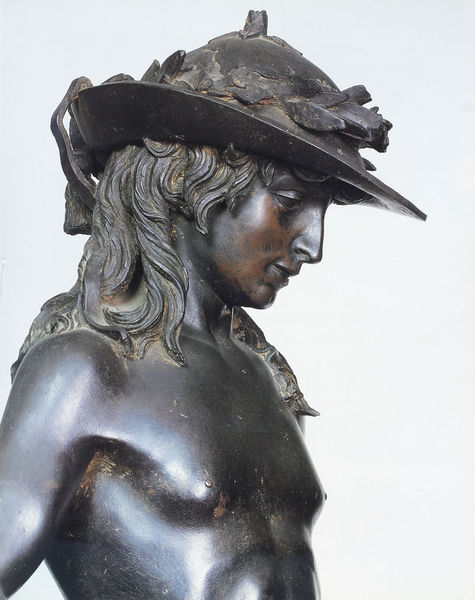
Titel: David mediceo
Künstler: Donatello
Institution: Florenz, Museo Nationale del Bargello, Salone di Donatello
Schlagwörter: akt, blätter, kopf, nackt, brust, frisur, haar, hut, mund, nase, ohr, profil, stirn, blick, arm, augen, gesicht, hände, auge, haare, lange haare, kinn, lippen, locken, schulter, schön, skulptur, statue, wangen, büste, glanz, metall, bronze, plastik, junge, nachdenklich, verträumt, brustwarze, brustwarzen, oberkörper, oberarm, foto, halt, hutschmuck, helm, kranz, lorbeer, lorbeerkranz, jüngling, florenz, hermes, bänder, amor, david, nackz, standbild, patina, bauchmuskeln, huz, lange, bonze, donatello, t, rm, hilm, locekn, keine sachen, pkastik